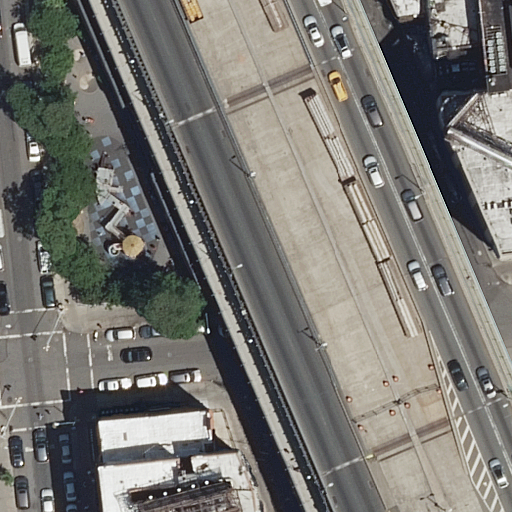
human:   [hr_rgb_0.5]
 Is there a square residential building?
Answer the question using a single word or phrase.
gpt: no

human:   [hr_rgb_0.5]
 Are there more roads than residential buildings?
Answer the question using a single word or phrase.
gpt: yes

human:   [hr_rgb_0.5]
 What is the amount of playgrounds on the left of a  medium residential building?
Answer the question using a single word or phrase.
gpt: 1

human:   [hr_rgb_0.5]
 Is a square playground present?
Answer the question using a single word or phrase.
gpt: no

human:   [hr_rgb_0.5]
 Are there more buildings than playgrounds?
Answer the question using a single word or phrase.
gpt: yes

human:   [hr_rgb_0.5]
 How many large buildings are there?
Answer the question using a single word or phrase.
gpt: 1

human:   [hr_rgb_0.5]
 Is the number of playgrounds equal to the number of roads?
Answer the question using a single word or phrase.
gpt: no

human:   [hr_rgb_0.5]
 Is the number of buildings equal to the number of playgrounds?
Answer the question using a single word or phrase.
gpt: no

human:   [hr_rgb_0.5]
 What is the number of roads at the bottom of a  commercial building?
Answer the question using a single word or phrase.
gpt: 0

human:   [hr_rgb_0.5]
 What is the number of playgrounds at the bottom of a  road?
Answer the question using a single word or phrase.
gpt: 0

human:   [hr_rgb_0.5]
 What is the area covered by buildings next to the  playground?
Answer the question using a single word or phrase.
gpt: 1701m2

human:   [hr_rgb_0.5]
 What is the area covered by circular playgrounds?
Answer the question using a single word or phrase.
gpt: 0m2

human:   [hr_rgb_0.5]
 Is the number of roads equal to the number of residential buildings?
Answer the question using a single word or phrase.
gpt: no

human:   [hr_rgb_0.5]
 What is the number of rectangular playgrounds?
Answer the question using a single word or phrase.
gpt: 1

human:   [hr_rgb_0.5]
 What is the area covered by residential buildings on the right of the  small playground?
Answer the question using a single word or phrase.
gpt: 1701m2

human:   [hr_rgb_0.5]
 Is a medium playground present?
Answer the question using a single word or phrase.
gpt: no

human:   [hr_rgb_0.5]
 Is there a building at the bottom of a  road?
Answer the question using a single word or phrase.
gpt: yes

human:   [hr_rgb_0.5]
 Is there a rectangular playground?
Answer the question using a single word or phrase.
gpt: yes

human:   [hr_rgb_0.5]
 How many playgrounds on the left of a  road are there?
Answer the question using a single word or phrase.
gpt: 1

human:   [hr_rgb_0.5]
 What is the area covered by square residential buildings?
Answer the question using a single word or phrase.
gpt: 0m2

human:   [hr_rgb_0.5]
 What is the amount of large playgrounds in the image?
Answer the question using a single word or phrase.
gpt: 0

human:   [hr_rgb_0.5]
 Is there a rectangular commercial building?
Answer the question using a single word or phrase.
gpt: no

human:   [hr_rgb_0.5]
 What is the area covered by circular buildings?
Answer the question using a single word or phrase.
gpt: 0m2

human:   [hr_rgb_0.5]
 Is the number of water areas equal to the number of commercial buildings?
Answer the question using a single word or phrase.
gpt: yes

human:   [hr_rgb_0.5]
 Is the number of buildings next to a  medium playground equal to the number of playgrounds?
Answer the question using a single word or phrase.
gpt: no

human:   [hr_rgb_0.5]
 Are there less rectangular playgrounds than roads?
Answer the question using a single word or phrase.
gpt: yes

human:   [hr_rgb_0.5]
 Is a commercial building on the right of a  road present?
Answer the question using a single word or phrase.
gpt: no

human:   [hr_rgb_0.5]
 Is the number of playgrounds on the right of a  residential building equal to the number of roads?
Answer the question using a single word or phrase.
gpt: no

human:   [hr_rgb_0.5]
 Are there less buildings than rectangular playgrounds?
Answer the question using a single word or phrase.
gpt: no

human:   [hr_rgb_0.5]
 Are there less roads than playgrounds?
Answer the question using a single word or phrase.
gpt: no

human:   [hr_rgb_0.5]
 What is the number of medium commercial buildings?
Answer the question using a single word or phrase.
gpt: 0

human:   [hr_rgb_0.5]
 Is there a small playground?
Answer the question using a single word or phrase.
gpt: yes

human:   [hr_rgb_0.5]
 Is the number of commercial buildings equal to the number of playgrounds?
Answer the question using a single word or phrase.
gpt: no

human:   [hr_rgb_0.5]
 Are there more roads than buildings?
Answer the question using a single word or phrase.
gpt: yes

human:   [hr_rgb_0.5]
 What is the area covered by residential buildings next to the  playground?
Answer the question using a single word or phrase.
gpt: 1701m2

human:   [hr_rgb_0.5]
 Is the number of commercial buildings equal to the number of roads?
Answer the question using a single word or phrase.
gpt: no